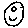
Label: smiley face